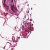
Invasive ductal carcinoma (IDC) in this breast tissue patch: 0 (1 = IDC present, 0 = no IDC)